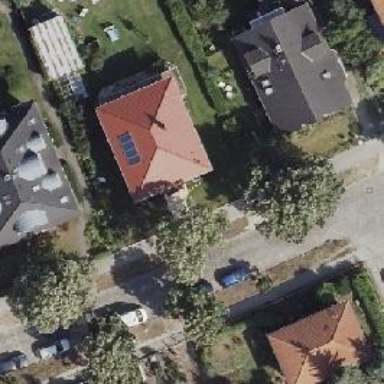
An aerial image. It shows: Residential building with hipped roof.